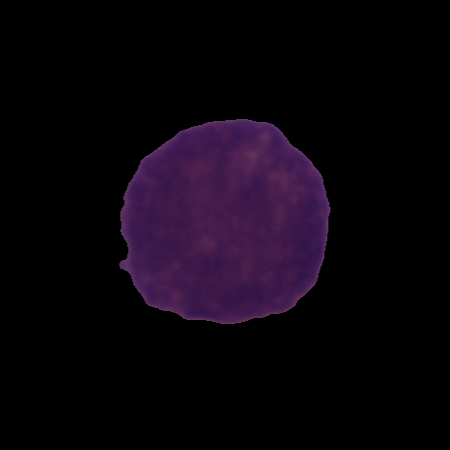
Label: cancer